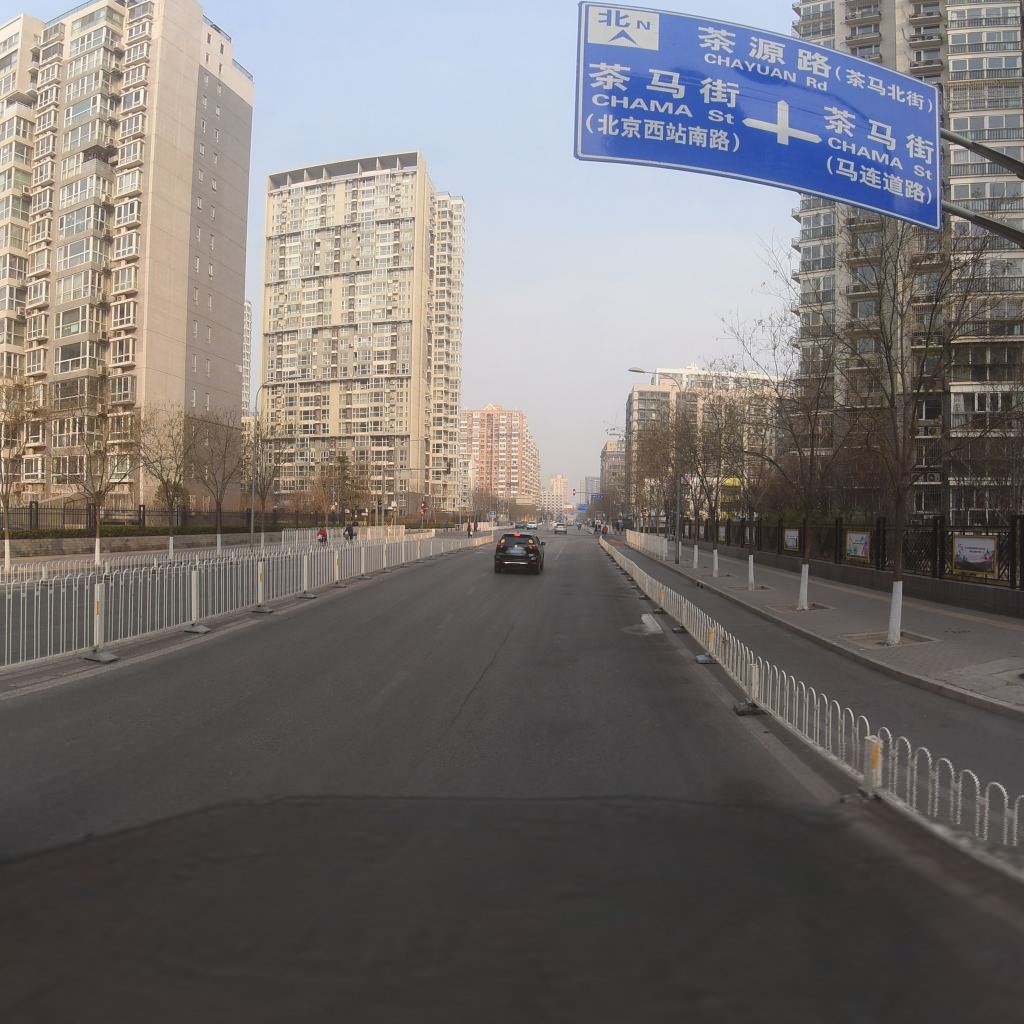
Region: Xicheng
Road damage annotations: longitudinal crack